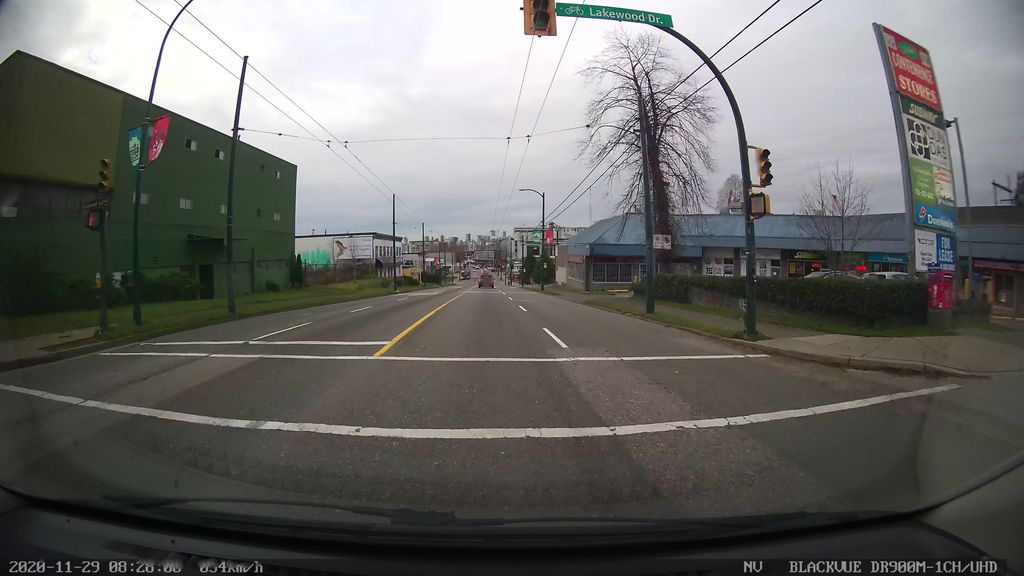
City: vancouver